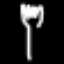
Label: fork